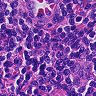
Metastatic tissue present: no